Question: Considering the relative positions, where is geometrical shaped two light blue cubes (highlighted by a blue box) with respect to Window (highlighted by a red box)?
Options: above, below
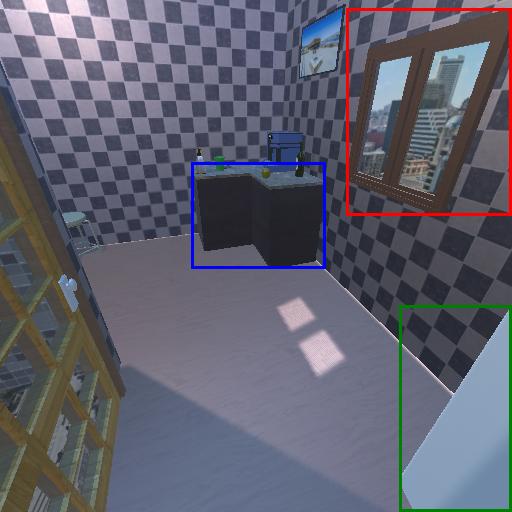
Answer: above